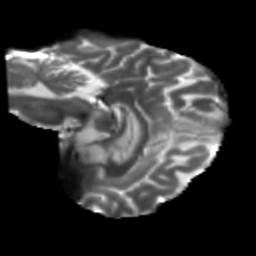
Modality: T2w
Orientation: sagittal
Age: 57
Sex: female
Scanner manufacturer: siemens
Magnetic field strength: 3 T
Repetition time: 5.25 s
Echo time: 0.08 s